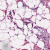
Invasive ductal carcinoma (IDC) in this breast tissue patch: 1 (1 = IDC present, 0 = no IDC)